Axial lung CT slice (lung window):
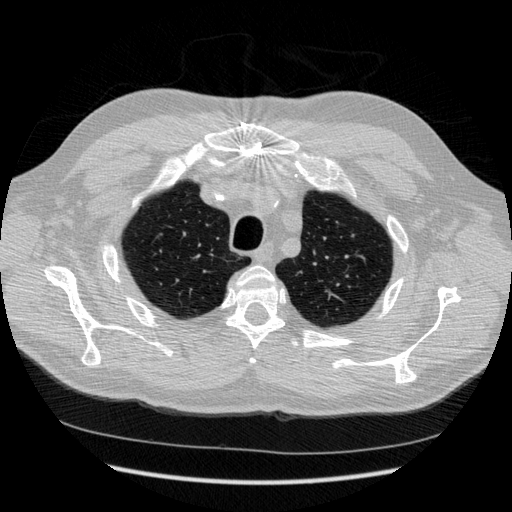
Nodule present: no